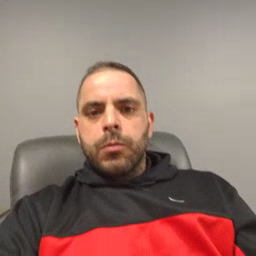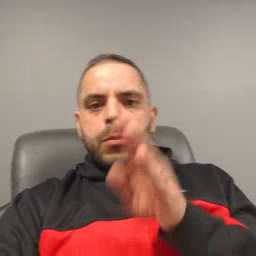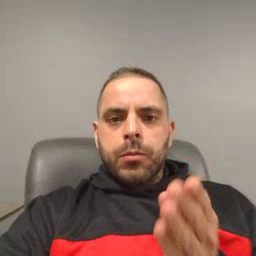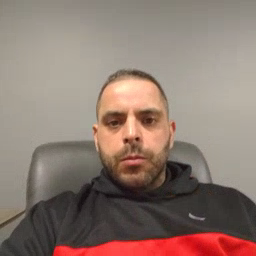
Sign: open